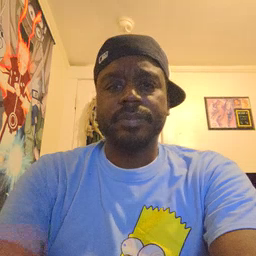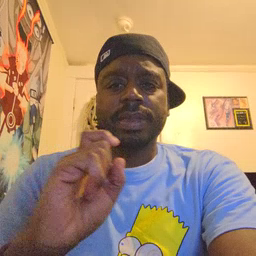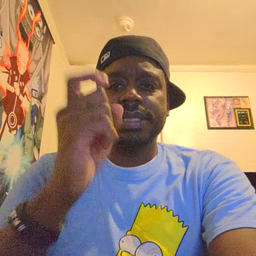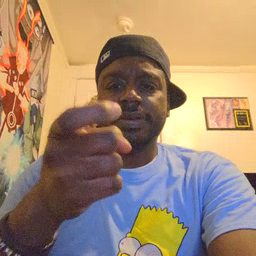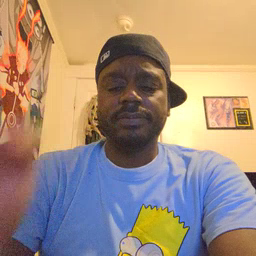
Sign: gift